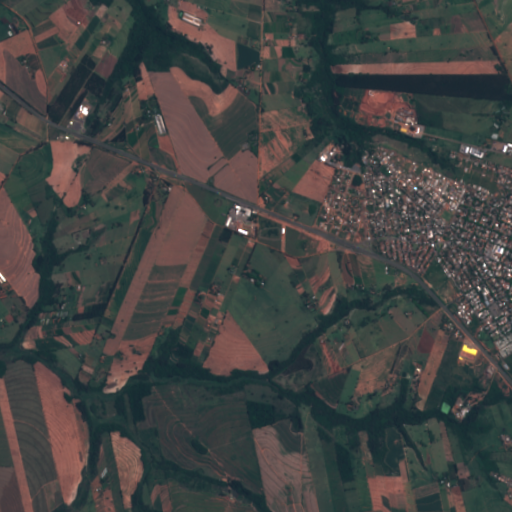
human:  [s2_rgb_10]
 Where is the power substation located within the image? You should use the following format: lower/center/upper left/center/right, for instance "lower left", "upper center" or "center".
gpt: The power substation is located in the center right of the image.
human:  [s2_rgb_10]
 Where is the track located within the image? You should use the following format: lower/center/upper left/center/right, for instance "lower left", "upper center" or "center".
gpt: There is no track in the image.